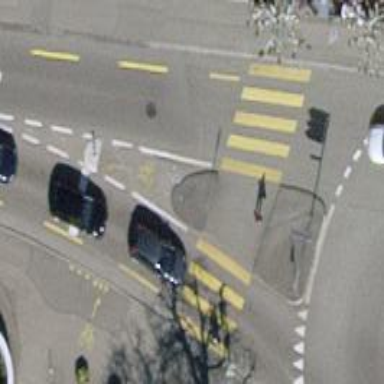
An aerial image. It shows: Marked crossing with pedestrian island.